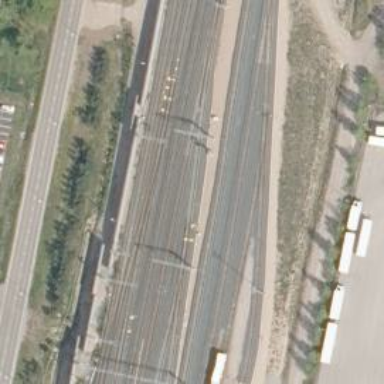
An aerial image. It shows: Rail yard with electrified contact lines for railway operations.